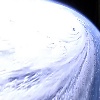
Label: cloud